Question: I have a 'UICollectionView' where I am filling up the cells with images downloaded from the Internet. For this I am using 'SDWebImage'. My code looks like this:
'''
-(UICollectionViewCell*) collectionView:(UICollectionView *)collectionView cellForItemAtIndexPath:(NSIndexPath *)indexPath{
NSString *CellIdentifier = @"Gallery_Cell";
GalleryCell *cell= (GalleryCell *)[self.flowCollection dequeueReusableCellWithReuseIdentifier:CellIdentifier forIndexPath:indexPath];
if (indexPath.row < self.collectionData.count) {
CellDetails *dets = [self.collectionData objectAtIndex:indexPath.row];
NSURL *mainImageURL = [NSURL URLWithString:dets.imageURL];
cell.image.contentMode = UIViewContentModeScaleAspectFill;
cell.image.clipsToBounds = YES;
[cell.image setImageWithURL:mainImageURL placeholderImage:nil];
}
return cell;
}
'''
I believe I have set this up correctly. But the app crashes ('EXC_BAD_ACCESS') completely at random sometimes leaving this stack trace:

There is no other message in the log area. I tried setting an exception breakpoint, but each time this crash occurs, showing this stack trace. Does anyone have any idea what might be the problem?
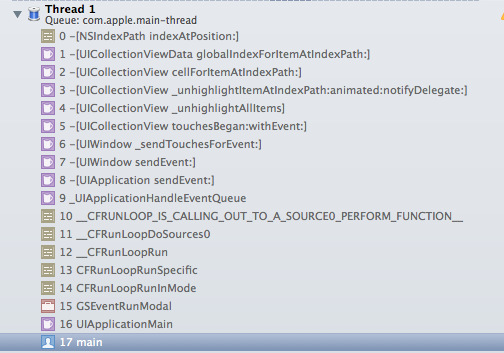
Answer: If anyone is looking for the answer, I have solved the problem and answered another one of my questions related to the same issue. You can find it <URL>. Hope it helps!